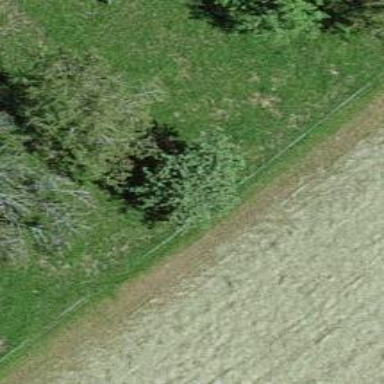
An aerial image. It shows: Beautiful tree in nature.